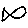
Label: fish